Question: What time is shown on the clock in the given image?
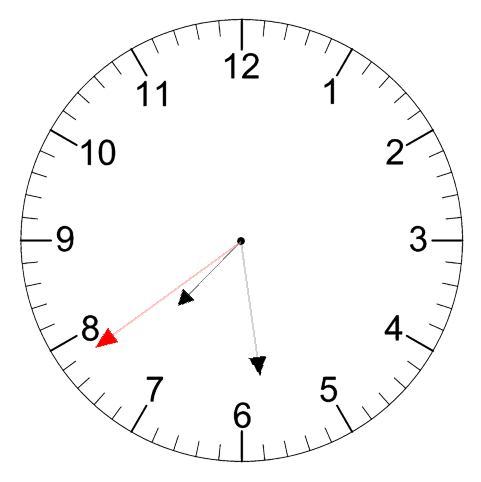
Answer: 07:28:39